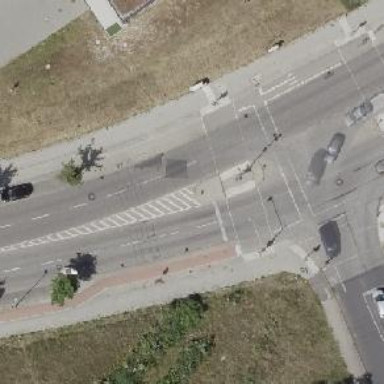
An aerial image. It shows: Asphalt footway with crossing controlled by traffic signals. The crossing includes island.